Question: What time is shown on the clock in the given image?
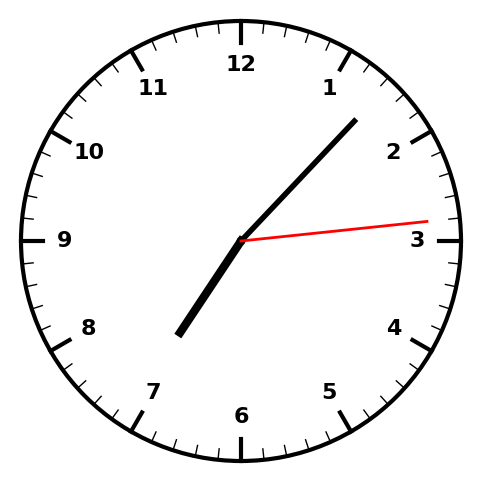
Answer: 07:07:14